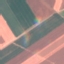
Land use / land cover class: AnnualCrop